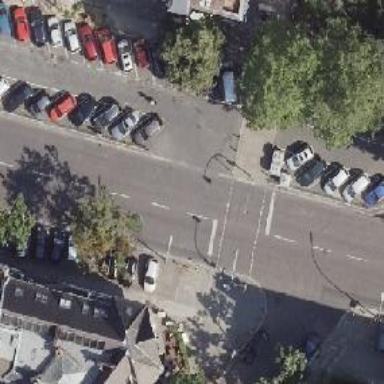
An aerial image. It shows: Asphalt secondary road with exclusive cycle lane on both sides.